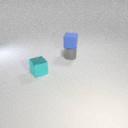
small cyan metal cube in front of small gray metal cylinder